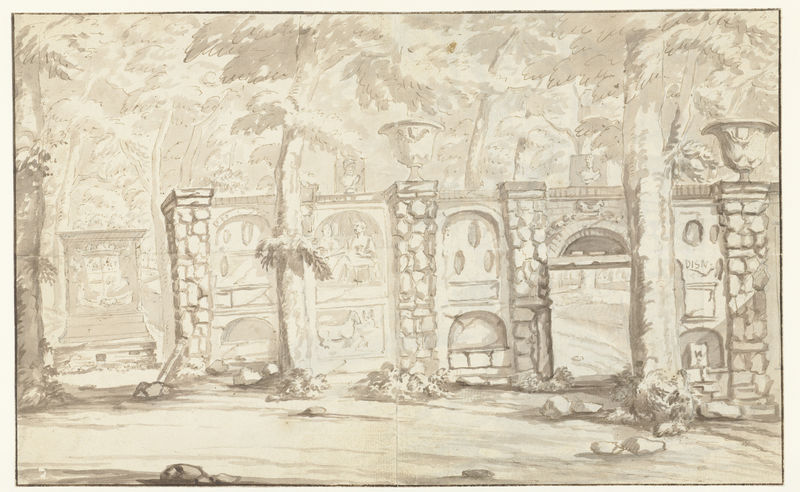
Titel: Graftombe van Johan Maurits van Nassau-Siegen en deel van amfitheater
Künstler: Arnoud van Halen
Standort: Amsterdam
Institution: Rijksmuseum
Schlagwörter: gris, blanc, noir, gravure, foret, pierres, tombe, croquis, porte, arbres, mur, triste, sol, cimetière, entree, roche, image, muraille, abandon, cinemtière